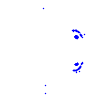
Particle: proton